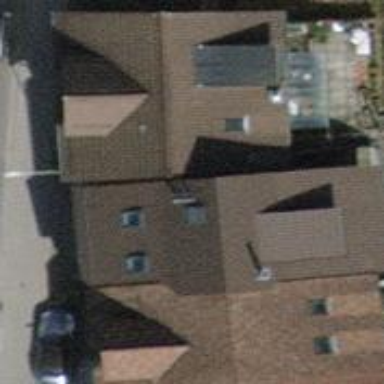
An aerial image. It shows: Terrace building.